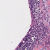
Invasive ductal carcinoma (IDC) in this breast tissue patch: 0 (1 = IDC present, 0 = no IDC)